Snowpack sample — Buffalo Mountain, Silverthorne, Colorado, USA (2/22/26, 2:02 PM MST)
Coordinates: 39.622, -106.113
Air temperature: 33 °F
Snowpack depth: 63 cm
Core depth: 20 cm
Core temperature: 23 °F
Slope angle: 11°, slope face: 116°
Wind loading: low
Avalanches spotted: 0
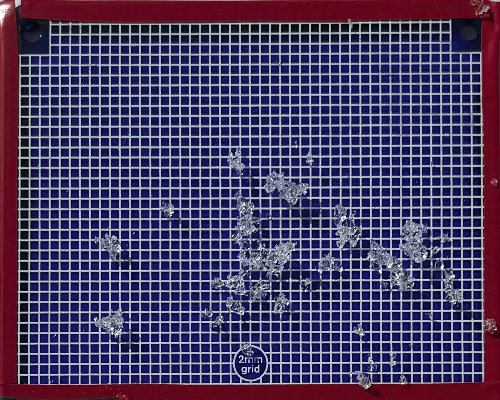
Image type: profile
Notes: In a firebreak similar to site 1, minimal wind loading with no spotted avalanches (not many faces in view though)